Question: My program compiles and to me it makes sense.
I want to know how to get 'name' to list in my listbox.
I'm trying to use an array of classes so I can add salesmen. A new class will be created every time a person is to be added.
This way the name is a way of calling all the data in that class.
When I execute the program everything looks like its doing what it's suppose to do but it just lists 'form1' in the list box when i press the list names button
This is what i mean:

Where am I going wrong?
'''
namespace WindowsFormsApplication1
{
class SalesmanClass
{
private string name;
public string cNum;
public string Email;
public string address;
public string gArea;
public int tSales;
public string Name
{
get
{
return name;
}
set
{
name = value;
}
}
'''
'''
namespace WindowsFormsApplication1
{
public partial class Form1 : Form
{
Form2 w2;
public Form1()
{
InitializeComponent();
}
private void button1_Click(object sender, EventArgs e)
{
if (w2 == null)
{
w2 = new Form2();
w2.Show();
}
}
private void listBox1_SelectedIndexChanged(object sender, EventArgs e)
{
}
private void button2_Click(object sender, EventArgs e)
{
Object names;
names = Name;
listBox1.Items.Add(Name);
}
}
'''
}
'''
//form2
namespace WindowsFormsApplication1
public partial class Form2 : Form
{
SalesmanClass[] salesman = new SalesmanClass[] { };
public Form2()
{
InitializeComponent();
}
private void Form2_Load(object sender, EventArgs e)
{
}
private void button1_Click(object sender, EventArgs e)
{
if (textBox1.Text.Trim().Length != 0)
{
for (int i = 0; i > salesman.Length; i++)
{
if (salesman[i] == null)
{
salesman[i].Name = textBox1.Text;
break;
}
}
this.Close();
}
else
{
MessageBox.Show("Please Input a Name");
}
}
private void textBox1_TextChanged(object sender, EventArgs e)
{
}
}
}
'''
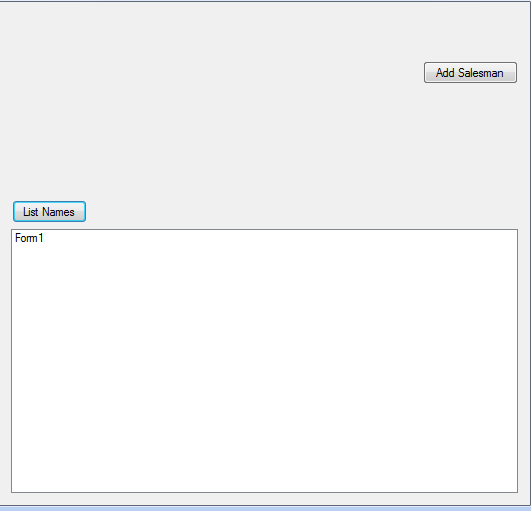
Answer: In this method:
'''
private void button2_Click(object sender, EventArgs e)
{
Object names;
names = Name; // <--- Using this.Name, i.e. Form.Name, NOT SalesmanClass.Name
listBox1.Items.Add(Name);
}
'''
You have accidentally used the 'Name' property of the Form itself (which naturally is "form1").
You need to have a 'SalesmanClass' object at this point, and use the 'Name' property of instead.
You don't currently have a list of salesmen in your Form1, so you will need to add one and use that.
Also, if you have a list or array of 'SalesmanClass' objects, you should create a 'List<string>' from them and use that to initialise the listbox, something like:
'''
SalesmanClass[] salesmen = new SalesmanClass[] {};
// ...
List<string> names = new List<string>();
foreach (var salesman in salesmen)
names.Add(salesman.Name);
listBox1.Items.AddRange(names);
'''
You can do this using Linq too, but I don't want to confuse you by introducing that into the mix!